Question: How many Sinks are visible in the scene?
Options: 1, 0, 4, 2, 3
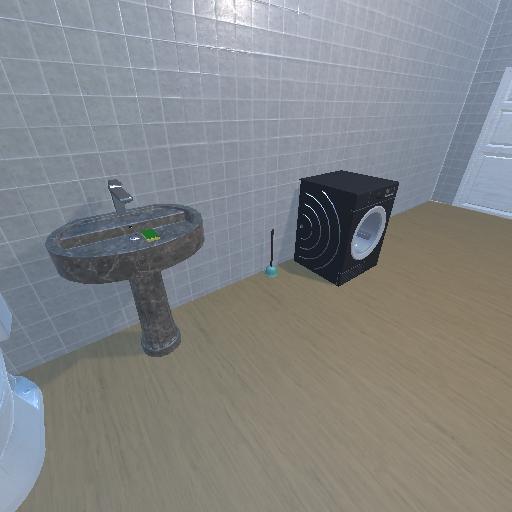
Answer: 1